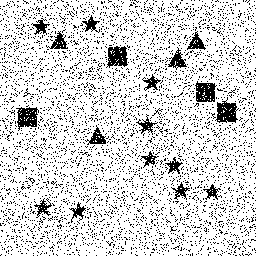
Squares: 4
Triangles: 4
Stars: 10
Total shapes: 18